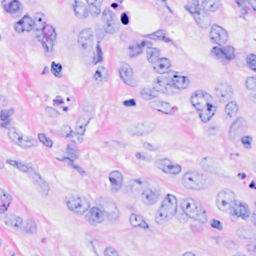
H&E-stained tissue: Breast